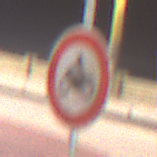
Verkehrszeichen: VerbotKraftraeder
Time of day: Night
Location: Outdoor (Urban)
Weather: PartlyCloudy
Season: NotSpecified
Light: Artificial